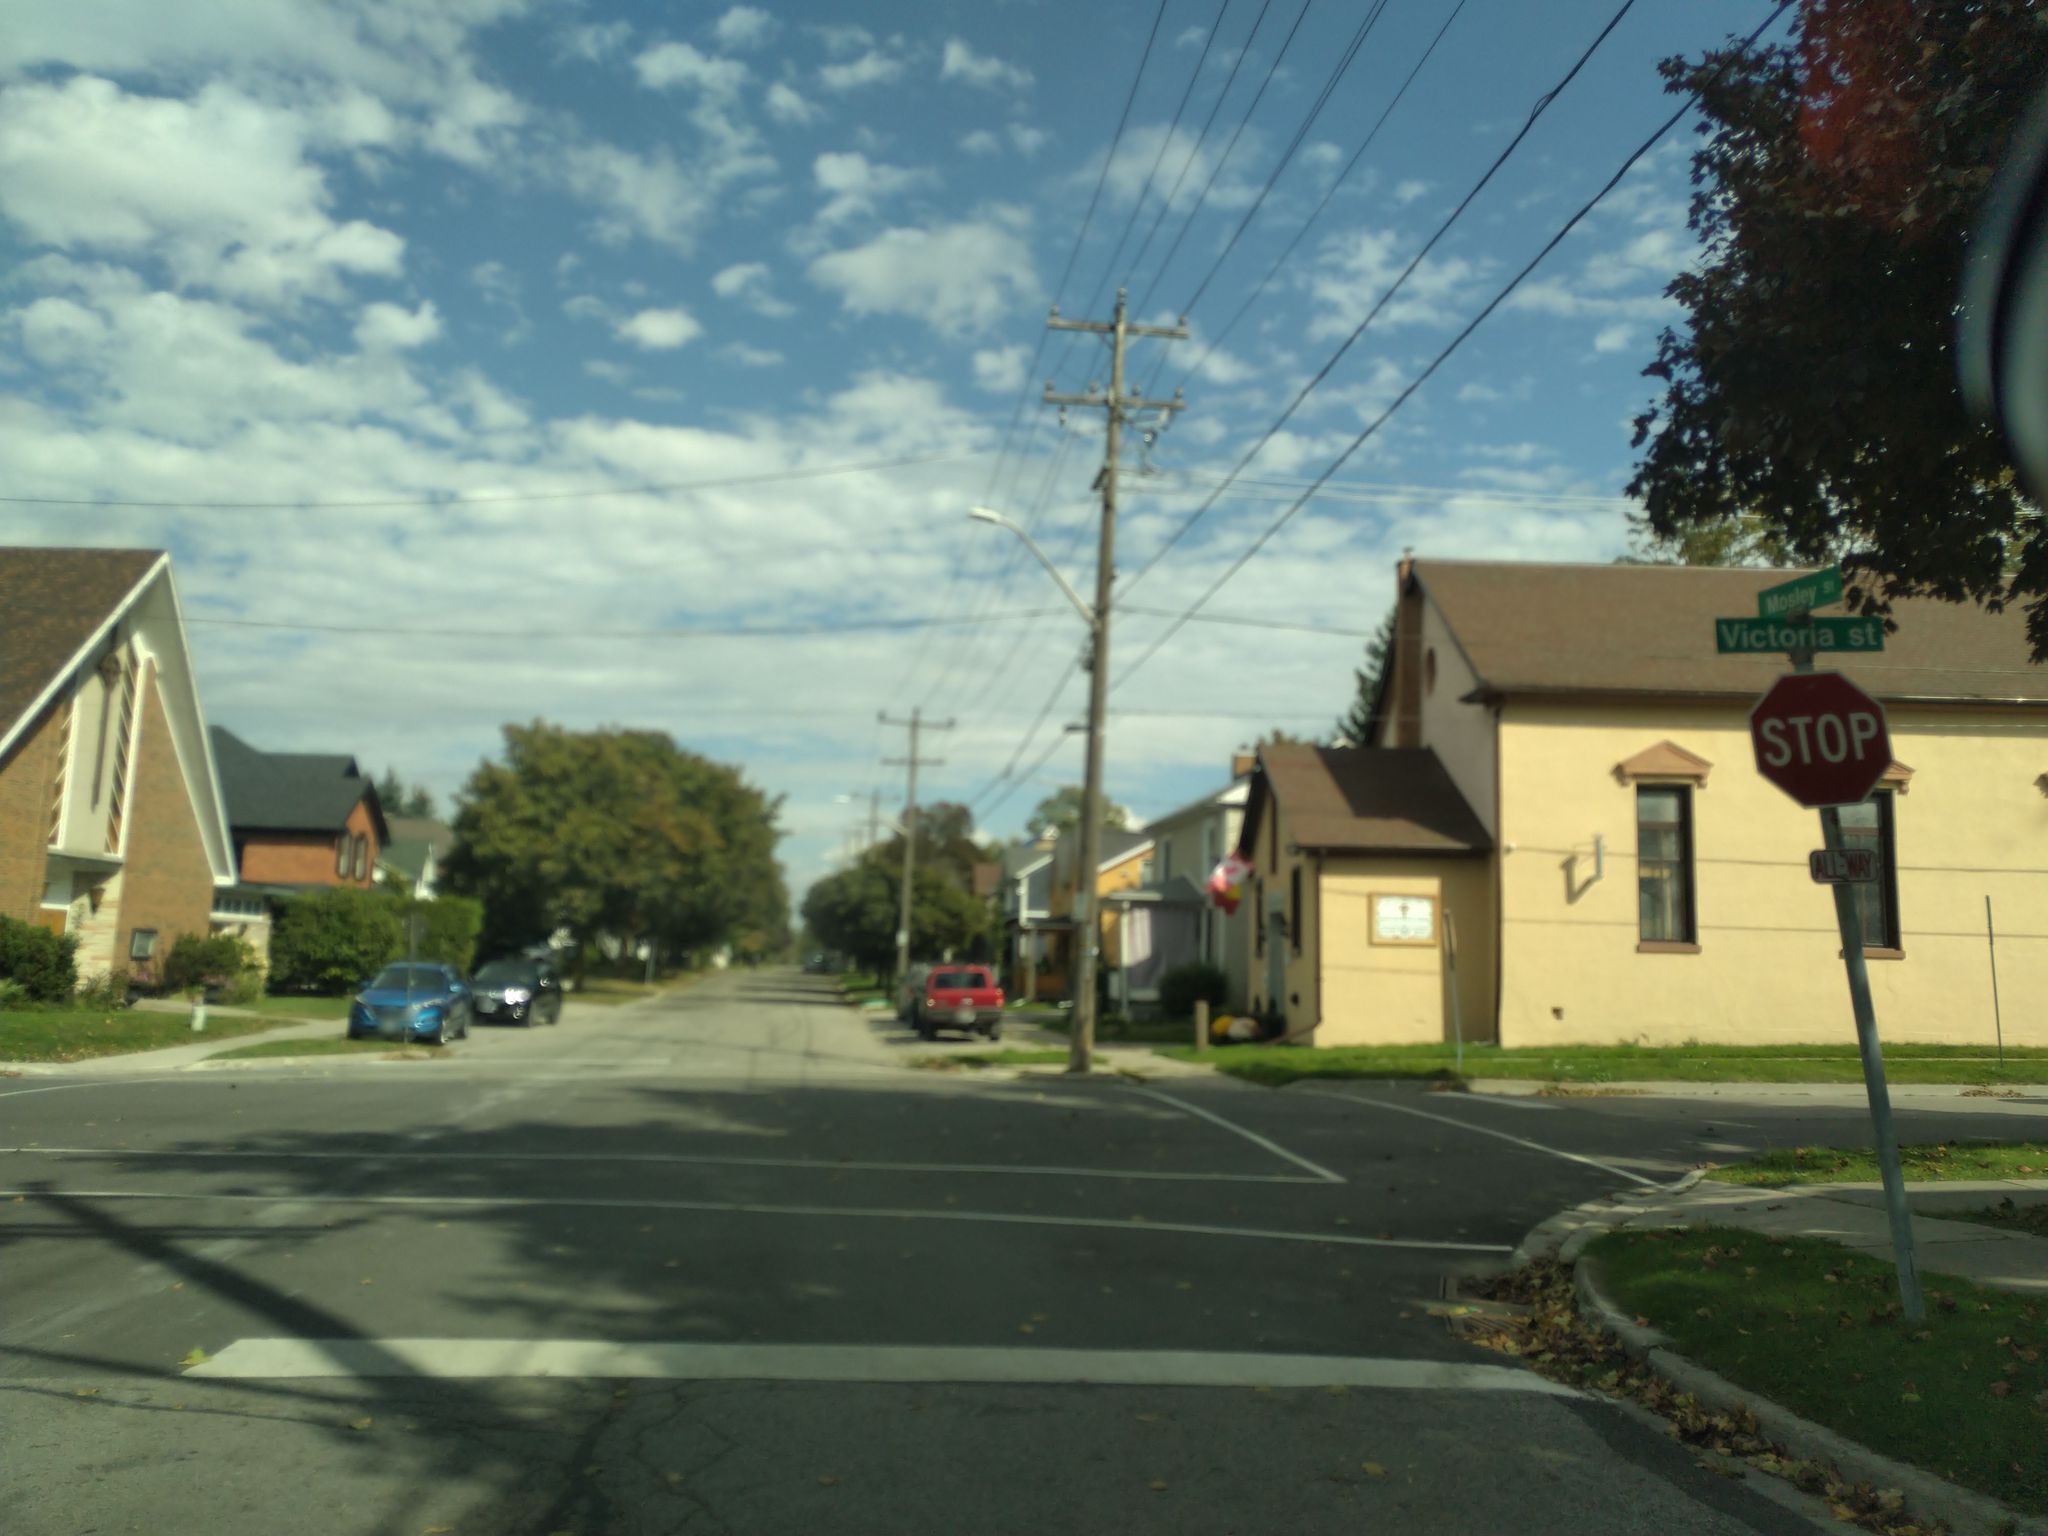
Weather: clear
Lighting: day
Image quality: good
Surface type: driving surface
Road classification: residential
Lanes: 2
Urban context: urban centre
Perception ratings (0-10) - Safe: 4.55, Lively: 7.1, Beautiful: 6.54, Boring: 3.01, Depressing: 2.42, Wealthy: 2.82